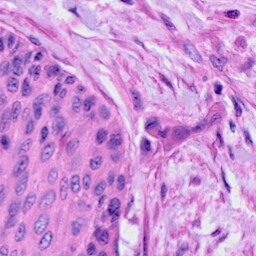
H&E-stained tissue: Cervix